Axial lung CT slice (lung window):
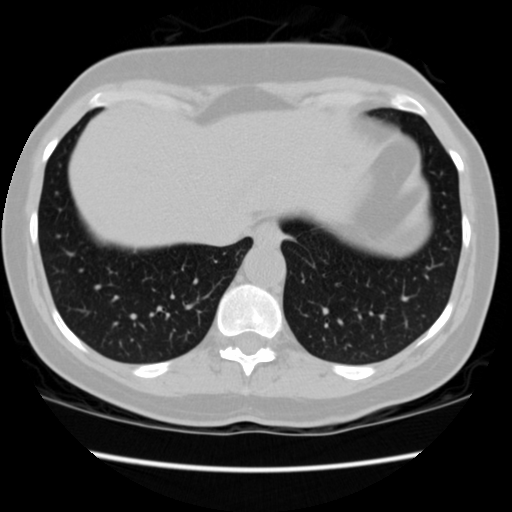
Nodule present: no